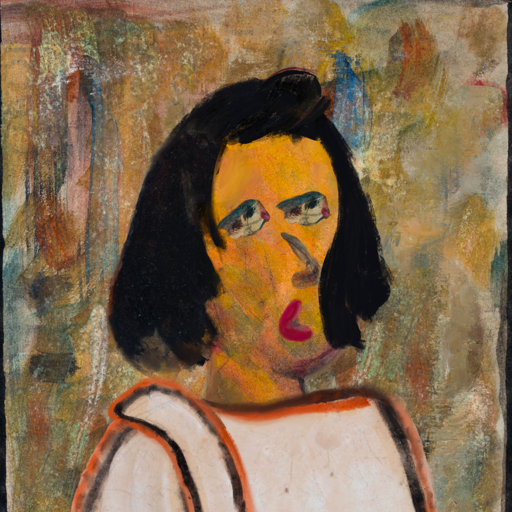
Background: Pipe, Head And Neck Side: Gypsy_Mother, Face Side: Pipe, Bust: Roy_Bahadur, Hair Side: Mosgoul, Head Accessory: Blank, Second Necklace: Blank, Necklace: Blank, Baby: Blank